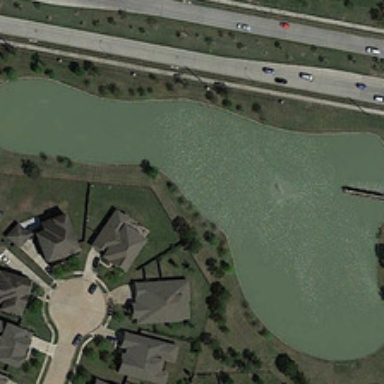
Some gray buildings and a road with several cars are in two sides of an irregular long green pond .